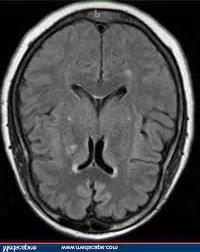
Label: notumor